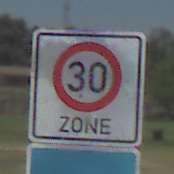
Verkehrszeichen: BeginnZone30
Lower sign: Sackgasse
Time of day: Midday
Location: Outdoor (Nature)
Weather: Clear
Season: NotSpecified
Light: Natural